Question: I am developing an Android app using <URL> 3.6.0.
I have followed the instructions available <URL> to create, build and run my app.
I realized there are two folders which store HTML, CSS and JS files: 'www' and 'platforms/android/assets/www':

According to <URL>, I should modify only 'www' because the command '$ cordova run android' will overwrite 'platforms/android/assets/www'.
When I run my app through ADT, the folder 'platforms/android/assets/www' is not updated.
How can I make ADT update this directory? What am I missing?
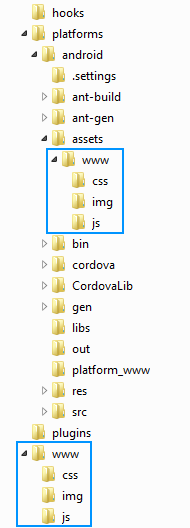
Answer: The linked answer is correct. You should only modify the content of the root 'www' folder.
But you will have to your app before you run it to make your changes take effect in the 'platforms/android/assets/www' folder by running:
'''
$ cordova build
'''
or 'cordova build android'.